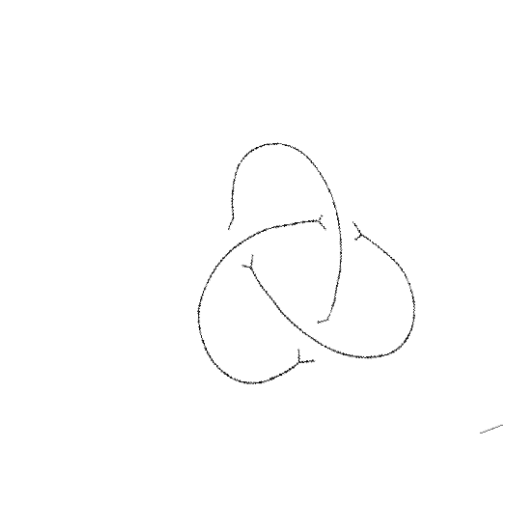
Crossing number: 3